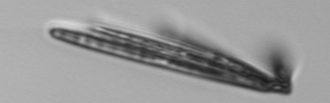
Label: Thalassionema